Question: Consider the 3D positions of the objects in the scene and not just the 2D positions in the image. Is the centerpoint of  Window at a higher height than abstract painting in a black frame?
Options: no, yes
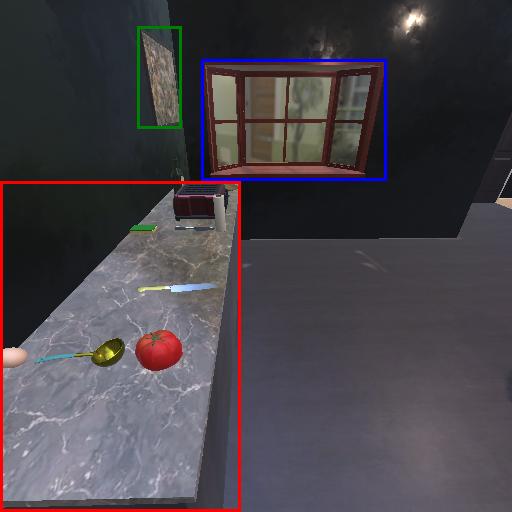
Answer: no